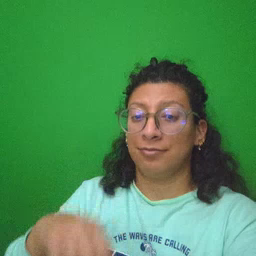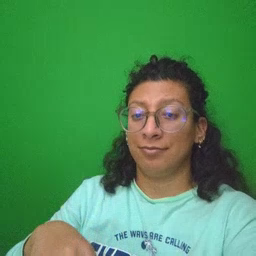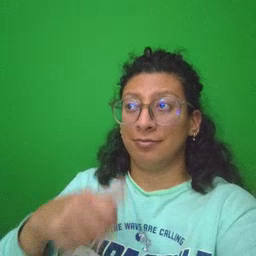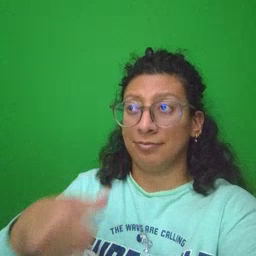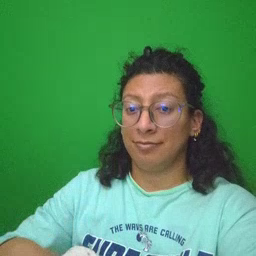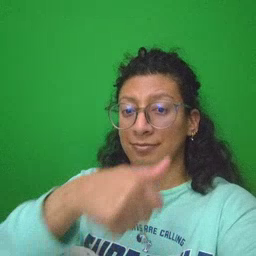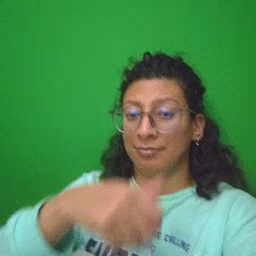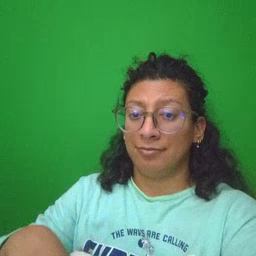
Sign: hide